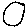
Label: circle